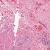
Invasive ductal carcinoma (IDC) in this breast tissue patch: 0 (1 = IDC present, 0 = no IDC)